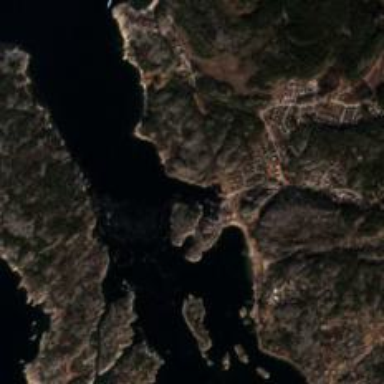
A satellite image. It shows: Beautiful bay with natural surroundings.